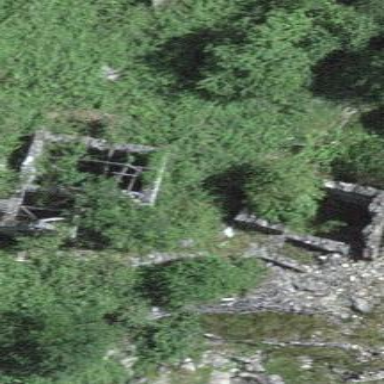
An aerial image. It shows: Historic building now in ruins.